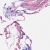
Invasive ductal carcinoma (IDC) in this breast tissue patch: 0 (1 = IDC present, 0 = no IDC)